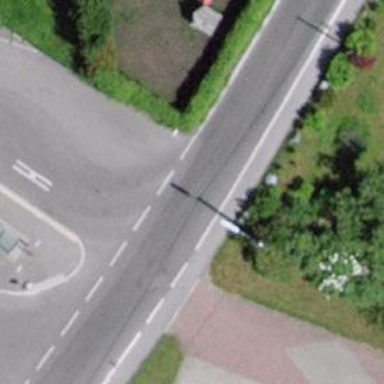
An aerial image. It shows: Asphalt service road.